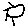
Label: sun